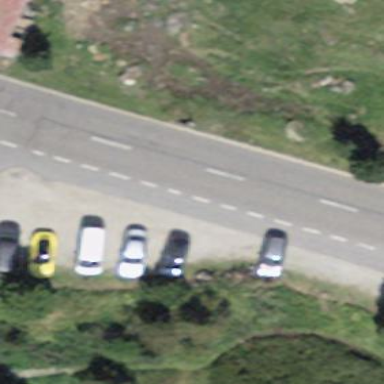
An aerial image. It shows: Parking area.